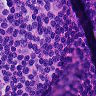
Metastatic tissue present: no